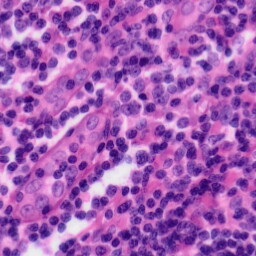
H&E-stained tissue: Tonsil